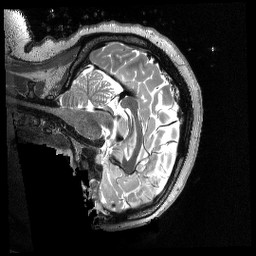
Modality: T2w
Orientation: sagittal
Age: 28
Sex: female
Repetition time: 3.2 s
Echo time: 0.563 s